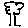
Label: tree